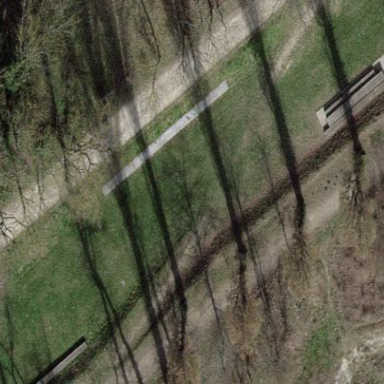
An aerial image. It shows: Park.